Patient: sex M, age 71
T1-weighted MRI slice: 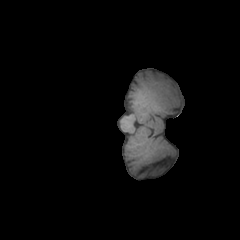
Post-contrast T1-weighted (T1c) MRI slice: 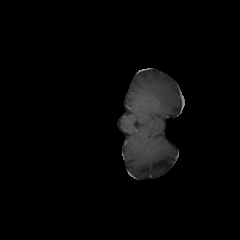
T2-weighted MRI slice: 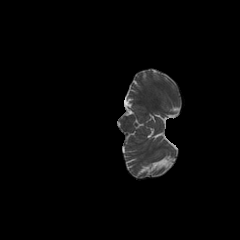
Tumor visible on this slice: no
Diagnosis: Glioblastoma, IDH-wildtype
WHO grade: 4